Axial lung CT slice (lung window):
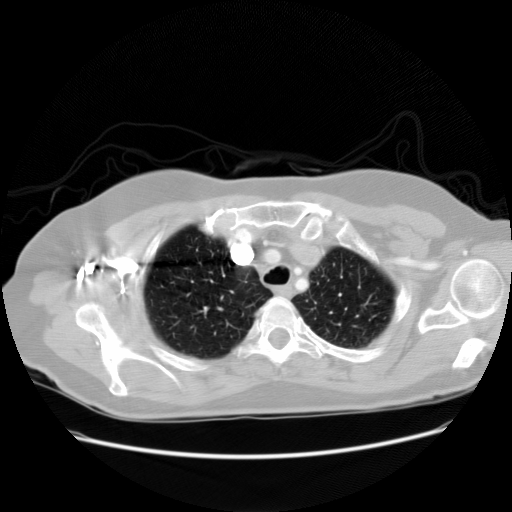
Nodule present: no